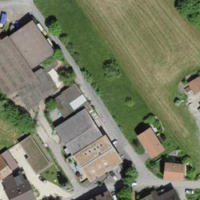
EUNIS habitat code: 55
Species observed at this site:
Filipendula ulmaria